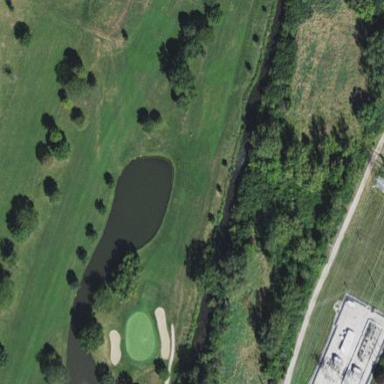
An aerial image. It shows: Well-maintained grassy golf fairway for the sport of golf.